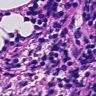
Metastatic tissue present: no